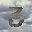
Label: 3